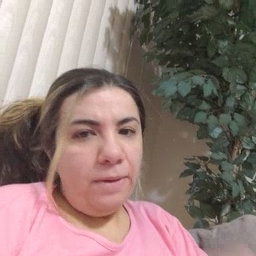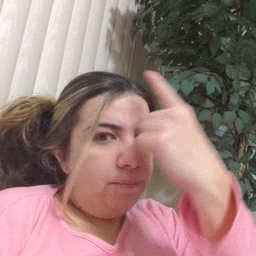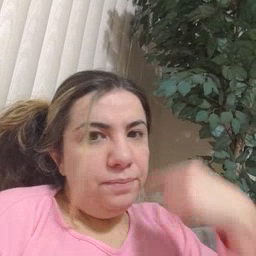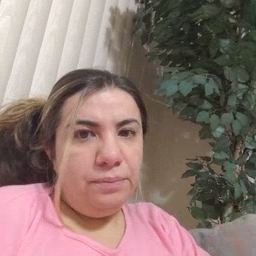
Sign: face